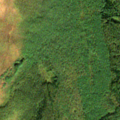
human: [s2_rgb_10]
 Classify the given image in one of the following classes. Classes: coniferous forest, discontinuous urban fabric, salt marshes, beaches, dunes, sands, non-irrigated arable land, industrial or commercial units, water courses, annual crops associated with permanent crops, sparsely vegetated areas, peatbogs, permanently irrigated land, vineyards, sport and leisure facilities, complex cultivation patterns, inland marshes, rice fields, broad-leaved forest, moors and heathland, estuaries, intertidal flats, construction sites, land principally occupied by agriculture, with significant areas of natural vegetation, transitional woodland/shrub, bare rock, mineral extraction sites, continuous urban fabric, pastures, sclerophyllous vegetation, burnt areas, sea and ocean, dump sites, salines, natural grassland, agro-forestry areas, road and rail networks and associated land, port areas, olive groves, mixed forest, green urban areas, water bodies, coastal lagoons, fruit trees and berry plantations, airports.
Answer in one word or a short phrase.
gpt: broad-leaved forest, coniferous forest, transitional woodland/shrub, peatbogs